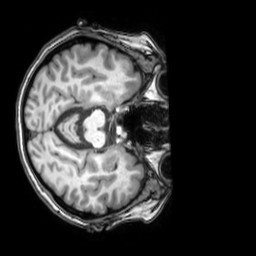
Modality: T1w
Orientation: axial
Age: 44
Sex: female
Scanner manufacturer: philips
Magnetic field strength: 3 T
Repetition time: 0.008113 s
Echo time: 0.003709 s